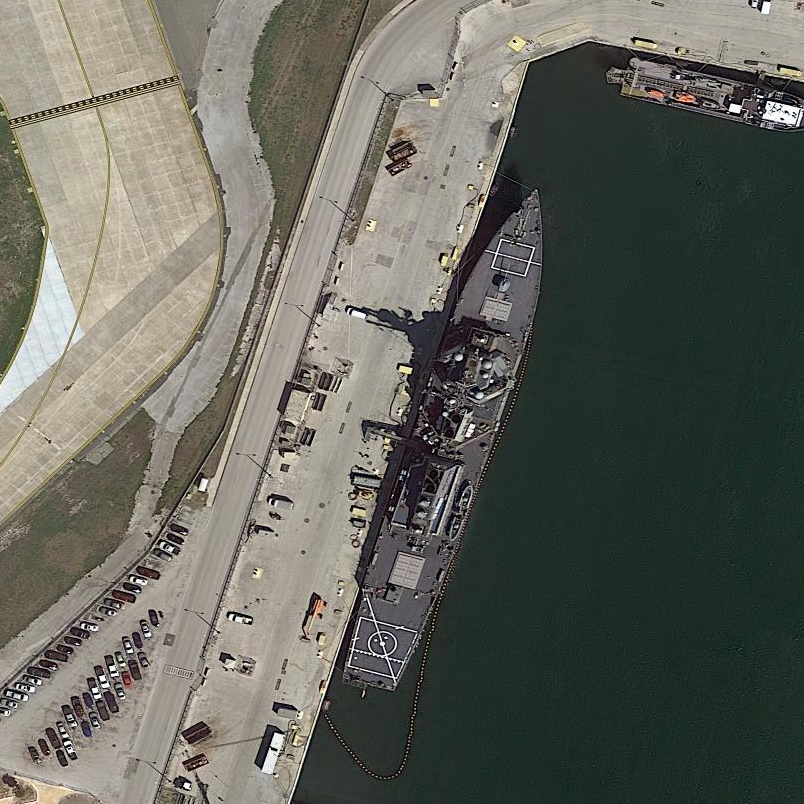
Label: destroyer